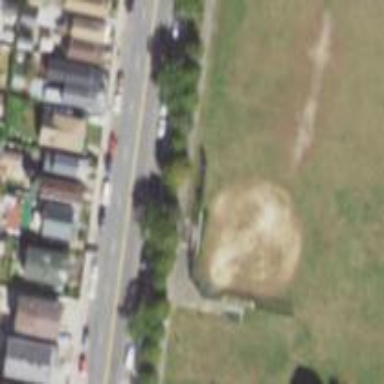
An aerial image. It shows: Baseball pitch for leisure and sports activities.